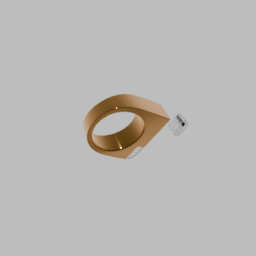
Label: electronics